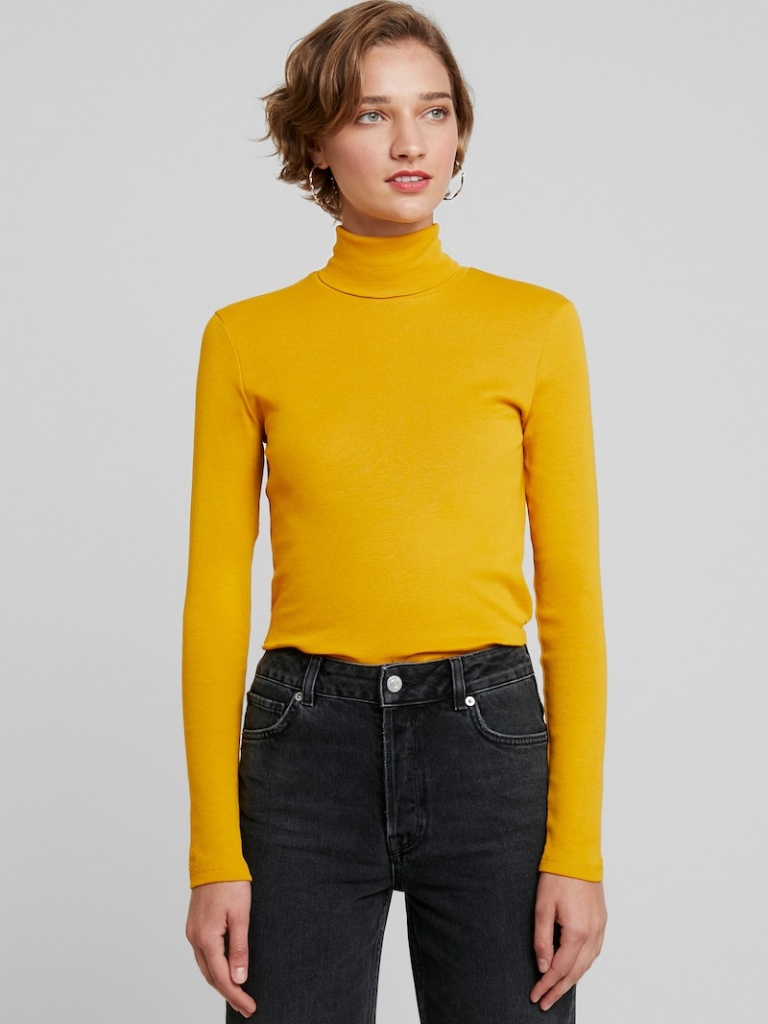
knit tight a long-sleeved with the sleeves down hip length Fully Tucked in turtleneck turtleneck